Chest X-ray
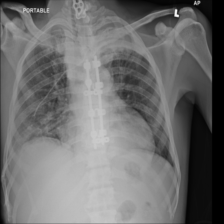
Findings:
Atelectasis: positive
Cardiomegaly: negative
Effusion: negative
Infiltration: positive
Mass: negative
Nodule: negative
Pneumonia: negative
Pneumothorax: negative
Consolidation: negative
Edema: negative
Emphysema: negative
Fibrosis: negative
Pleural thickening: negative
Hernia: negative